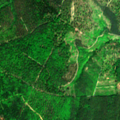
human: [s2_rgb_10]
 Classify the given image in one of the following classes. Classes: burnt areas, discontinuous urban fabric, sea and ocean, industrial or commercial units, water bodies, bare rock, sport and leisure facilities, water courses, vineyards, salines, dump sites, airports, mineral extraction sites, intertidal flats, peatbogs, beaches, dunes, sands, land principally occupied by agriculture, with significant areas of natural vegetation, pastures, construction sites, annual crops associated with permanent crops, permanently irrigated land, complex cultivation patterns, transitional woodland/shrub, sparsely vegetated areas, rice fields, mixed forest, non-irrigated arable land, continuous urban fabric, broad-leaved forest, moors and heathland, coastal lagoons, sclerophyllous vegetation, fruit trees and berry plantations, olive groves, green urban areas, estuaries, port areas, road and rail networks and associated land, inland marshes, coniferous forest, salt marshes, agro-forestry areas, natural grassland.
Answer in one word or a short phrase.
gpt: coniferous forest, mixed forest